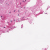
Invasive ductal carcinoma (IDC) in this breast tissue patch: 0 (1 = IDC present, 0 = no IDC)